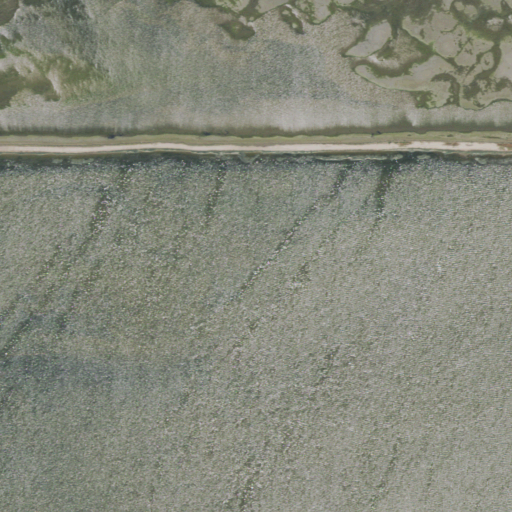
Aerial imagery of island in California named Little Island containing only open water